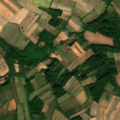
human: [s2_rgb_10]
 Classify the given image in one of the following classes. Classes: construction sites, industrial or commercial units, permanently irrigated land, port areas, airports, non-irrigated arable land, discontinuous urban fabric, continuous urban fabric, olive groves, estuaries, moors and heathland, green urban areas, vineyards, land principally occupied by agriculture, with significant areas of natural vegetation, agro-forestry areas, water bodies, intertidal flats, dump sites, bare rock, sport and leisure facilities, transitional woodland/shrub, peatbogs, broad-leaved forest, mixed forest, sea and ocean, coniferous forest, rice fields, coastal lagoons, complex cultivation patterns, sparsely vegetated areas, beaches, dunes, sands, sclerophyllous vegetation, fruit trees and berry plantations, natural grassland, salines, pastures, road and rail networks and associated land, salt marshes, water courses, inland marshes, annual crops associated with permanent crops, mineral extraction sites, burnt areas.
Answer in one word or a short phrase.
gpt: non-irrigated arable land, complex cultivation patterns, land principally occupied by agriculture, with significant areas of natural vegetation